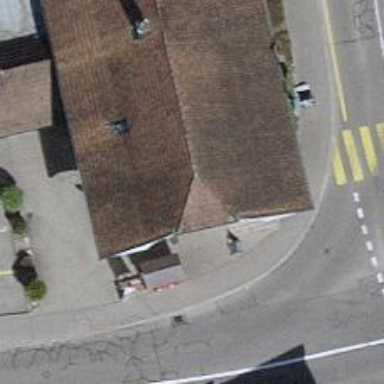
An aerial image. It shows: Bakery.